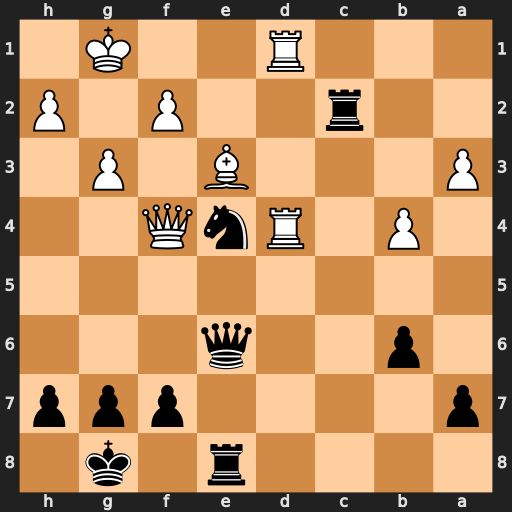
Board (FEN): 4r1k1/p4ppp/1p2q3/8/1P1RnQ2/P3B1P1/2r2P1P/3R2K1
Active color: b
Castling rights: -
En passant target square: -
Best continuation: Nc3 R4d2 Ne2+ Rxe2 Rxe2